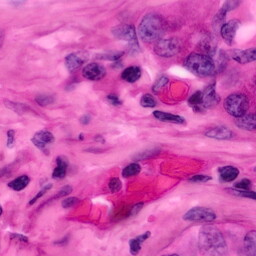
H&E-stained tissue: Pancreatic